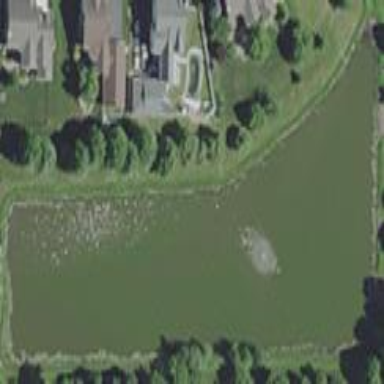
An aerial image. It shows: Serene pond surrounded by nature.